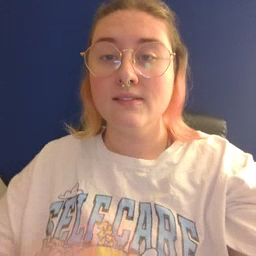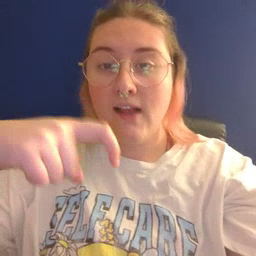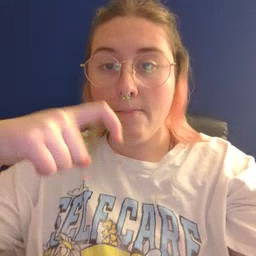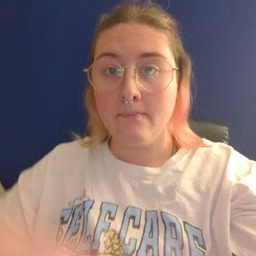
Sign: time